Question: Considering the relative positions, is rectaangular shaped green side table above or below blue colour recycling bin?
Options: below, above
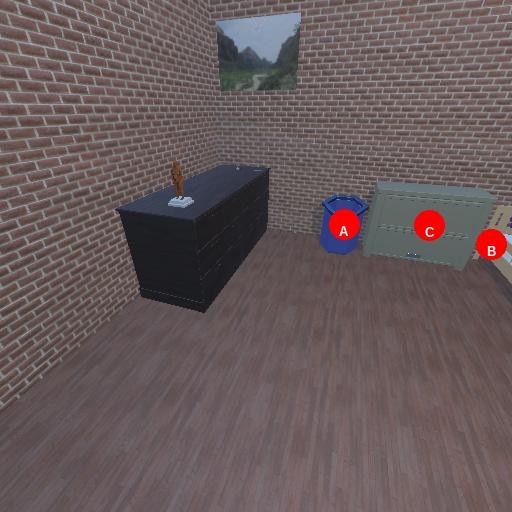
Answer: below